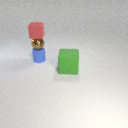
large green rubber cube to the right of small blue rubber cylinder